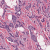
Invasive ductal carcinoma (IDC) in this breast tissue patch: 1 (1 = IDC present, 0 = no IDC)